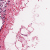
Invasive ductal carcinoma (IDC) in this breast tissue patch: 1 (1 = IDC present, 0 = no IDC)